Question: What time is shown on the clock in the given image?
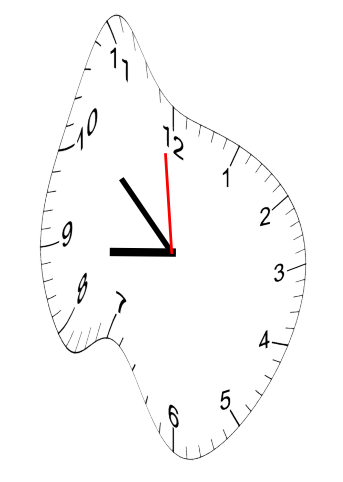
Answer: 08:51:59